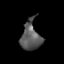
Tissue: lung
Cell type: T cells
Senescence score: 0.2279
Nuclear area (px): 542
Mean DAPI intensity: 88.887